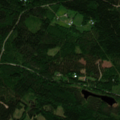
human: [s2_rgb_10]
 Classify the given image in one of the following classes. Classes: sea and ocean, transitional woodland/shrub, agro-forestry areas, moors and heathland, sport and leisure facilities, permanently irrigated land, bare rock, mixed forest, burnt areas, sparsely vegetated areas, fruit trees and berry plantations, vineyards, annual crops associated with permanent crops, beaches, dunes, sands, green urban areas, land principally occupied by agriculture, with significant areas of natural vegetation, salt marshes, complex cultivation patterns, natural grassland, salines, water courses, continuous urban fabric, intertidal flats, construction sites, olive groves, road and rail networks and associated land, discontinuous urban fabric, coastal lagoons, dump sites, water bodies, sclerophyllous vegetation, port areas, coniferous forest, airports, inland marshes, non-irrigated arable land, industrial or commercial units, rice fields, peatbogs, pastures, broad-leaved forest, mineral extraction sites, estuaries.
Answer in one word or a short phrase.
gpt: broad-leaved forest, mixed forest